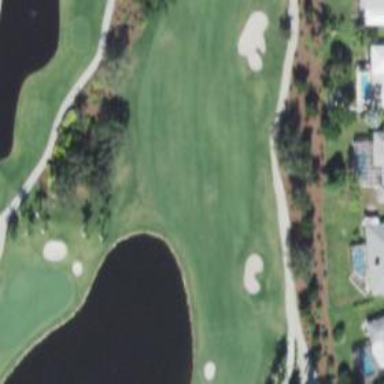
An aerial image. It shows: View of golf hole.